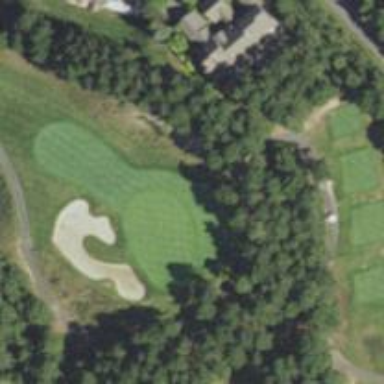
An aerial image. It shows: View of golf hole.